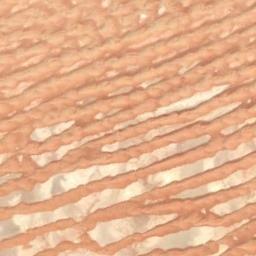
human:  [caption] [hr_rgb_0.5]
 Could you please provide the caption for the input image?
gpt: This is a strip of ginger desert .

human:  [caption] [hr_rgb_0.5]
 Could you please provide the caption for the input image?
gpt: The desert is full of yellow sand .

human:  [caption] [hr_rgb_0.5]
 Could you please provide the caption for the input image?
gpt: Nothing else can be seen in this desert .

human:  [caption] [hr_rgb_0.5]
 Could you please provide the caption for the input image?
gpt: The desert has yellow sand and lots of transverse sand ridges .

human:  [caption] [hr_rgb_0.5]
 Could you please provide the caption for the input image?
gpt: A brown desert with patterned stripes .